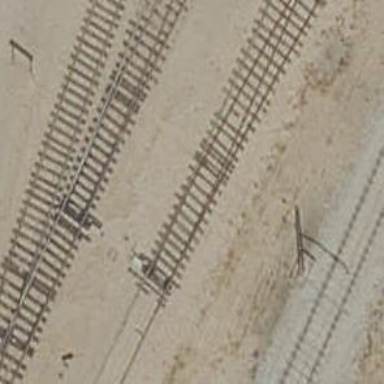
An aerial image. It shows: Rail siding with electrified contact lines for trains.